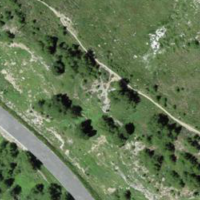
EUNIS habitat code: 31
Species observed at this site:
Vaccinium uliginosum